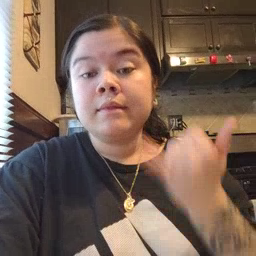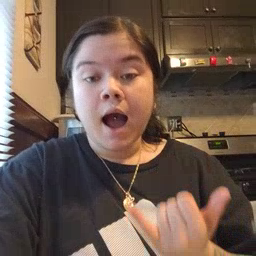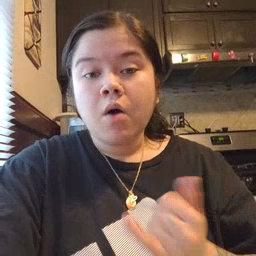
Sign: now